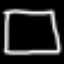
Label: square